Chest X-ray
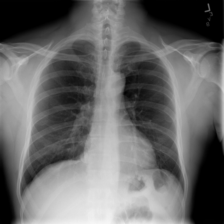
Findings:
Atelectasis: negative
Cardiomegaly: negative
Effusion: negative
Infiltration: negative
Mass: negative
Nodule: negative
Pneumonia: negative
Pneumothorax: negative
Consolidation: negative
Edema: negative
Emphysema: negative
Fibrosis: negative
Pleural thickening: negative
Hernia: negative